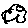
Label: cloud